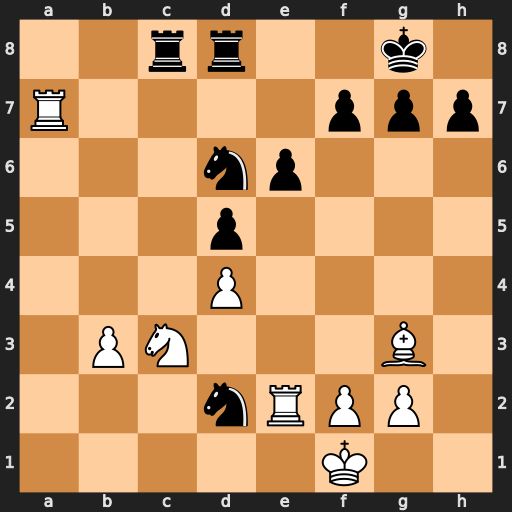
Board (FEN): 2rr2k1/R4ppp/3np3/3p4/3P4/1PN3B1/3nRPP1/5K2
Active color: w
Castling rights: -
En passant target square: -
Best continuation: Rxd2 Rxc3 Bxd6